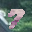
Label: 7